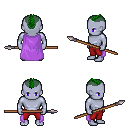
a pixel art fantasy rpg character, male body template, dark elf, purple skin, lavender cape, red pants, green short mohawk hairstyle, spear, four views (front, back, left, right), 2x2 character sprite sheet, small pixel art, hard edges, no anti-aliasing